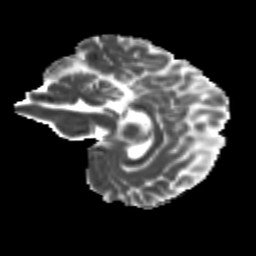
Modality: MD
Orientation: sagittal
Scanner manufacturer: siemens
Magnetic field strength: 3 T
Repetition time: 9.2 s
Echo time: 0.084 s